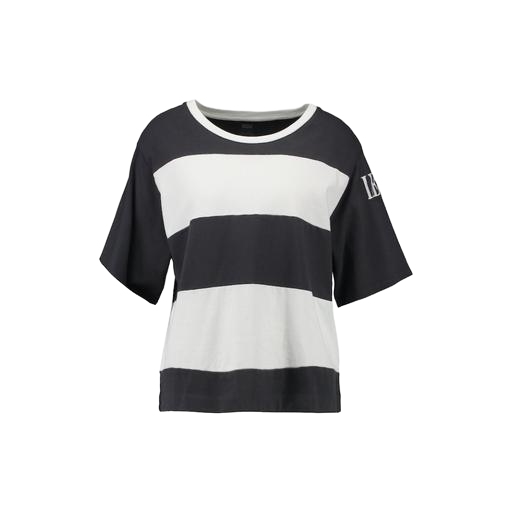
loose fit t-shirt, boxy fit t-shirt, club stripe tee, white background